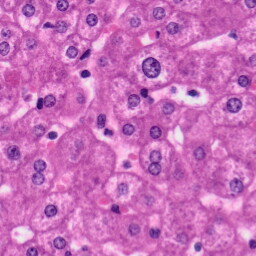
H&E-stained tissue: Liver